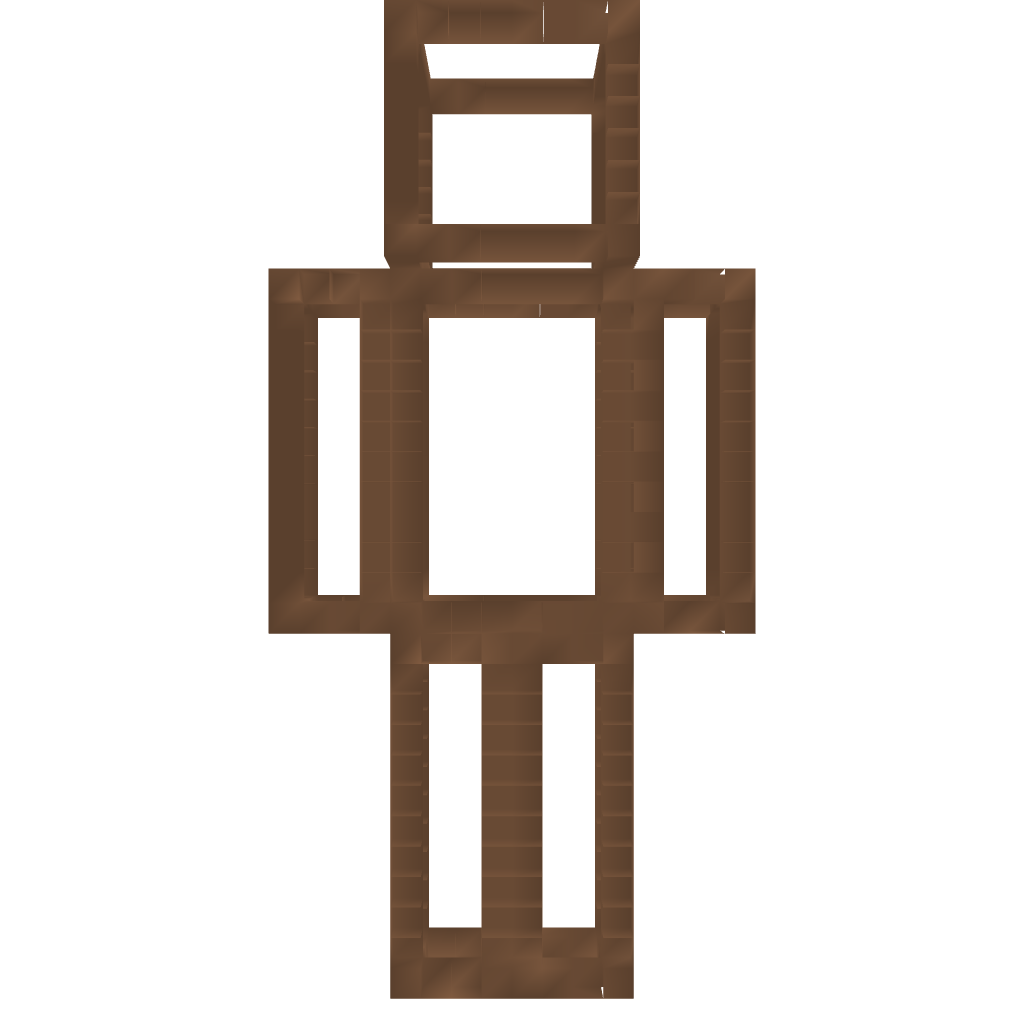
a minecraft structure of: Skin Pattern